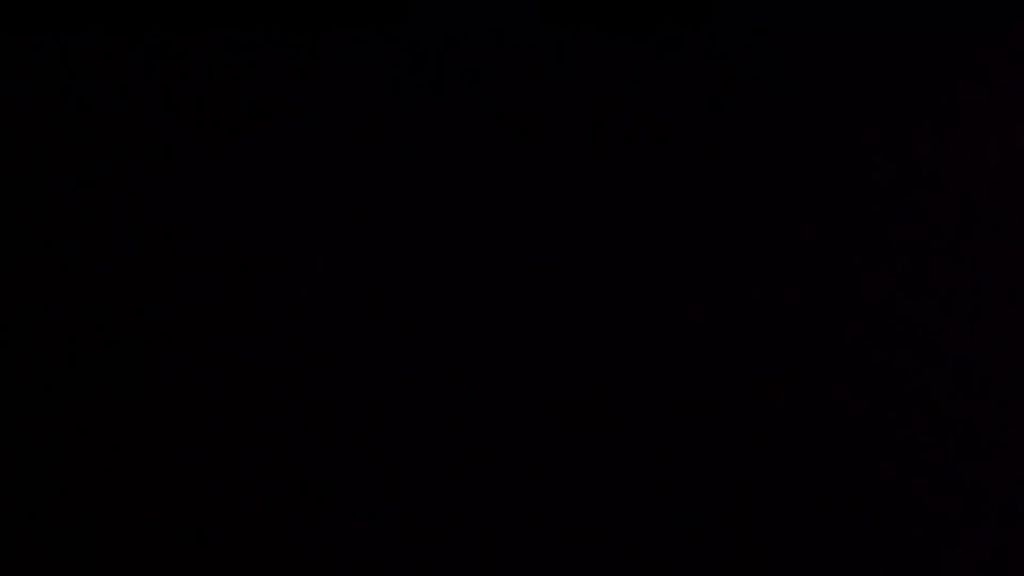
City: ottawa-gatineau